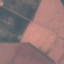
Land use / land cover class: AnnualCrop